Field crop: maize
Growth stage: 2
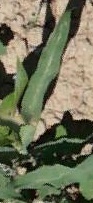
Species: maize